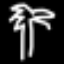
Label: palm tree